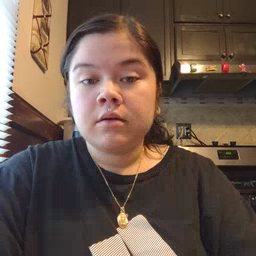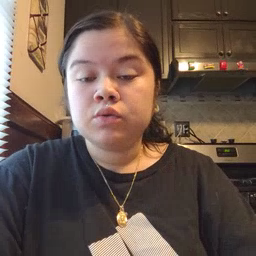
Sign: dryer